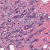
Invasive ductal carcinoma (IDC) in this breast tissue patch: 1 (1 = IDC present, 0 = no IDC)